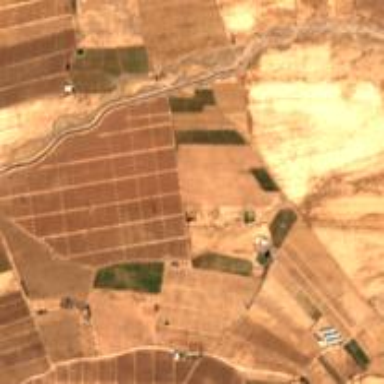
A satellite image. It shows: Orchard with pistachio trees.